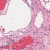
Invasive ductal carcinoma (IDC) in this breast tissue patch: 1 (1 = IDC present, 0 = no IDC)